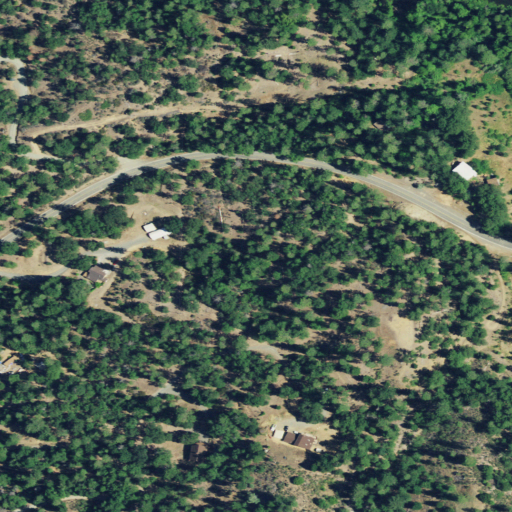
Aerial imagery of valley in California named Dark Gulch containing shrub, mixed forest, open development, evergreen forest, deciduous forest, low intensity development, and open water